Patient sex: F
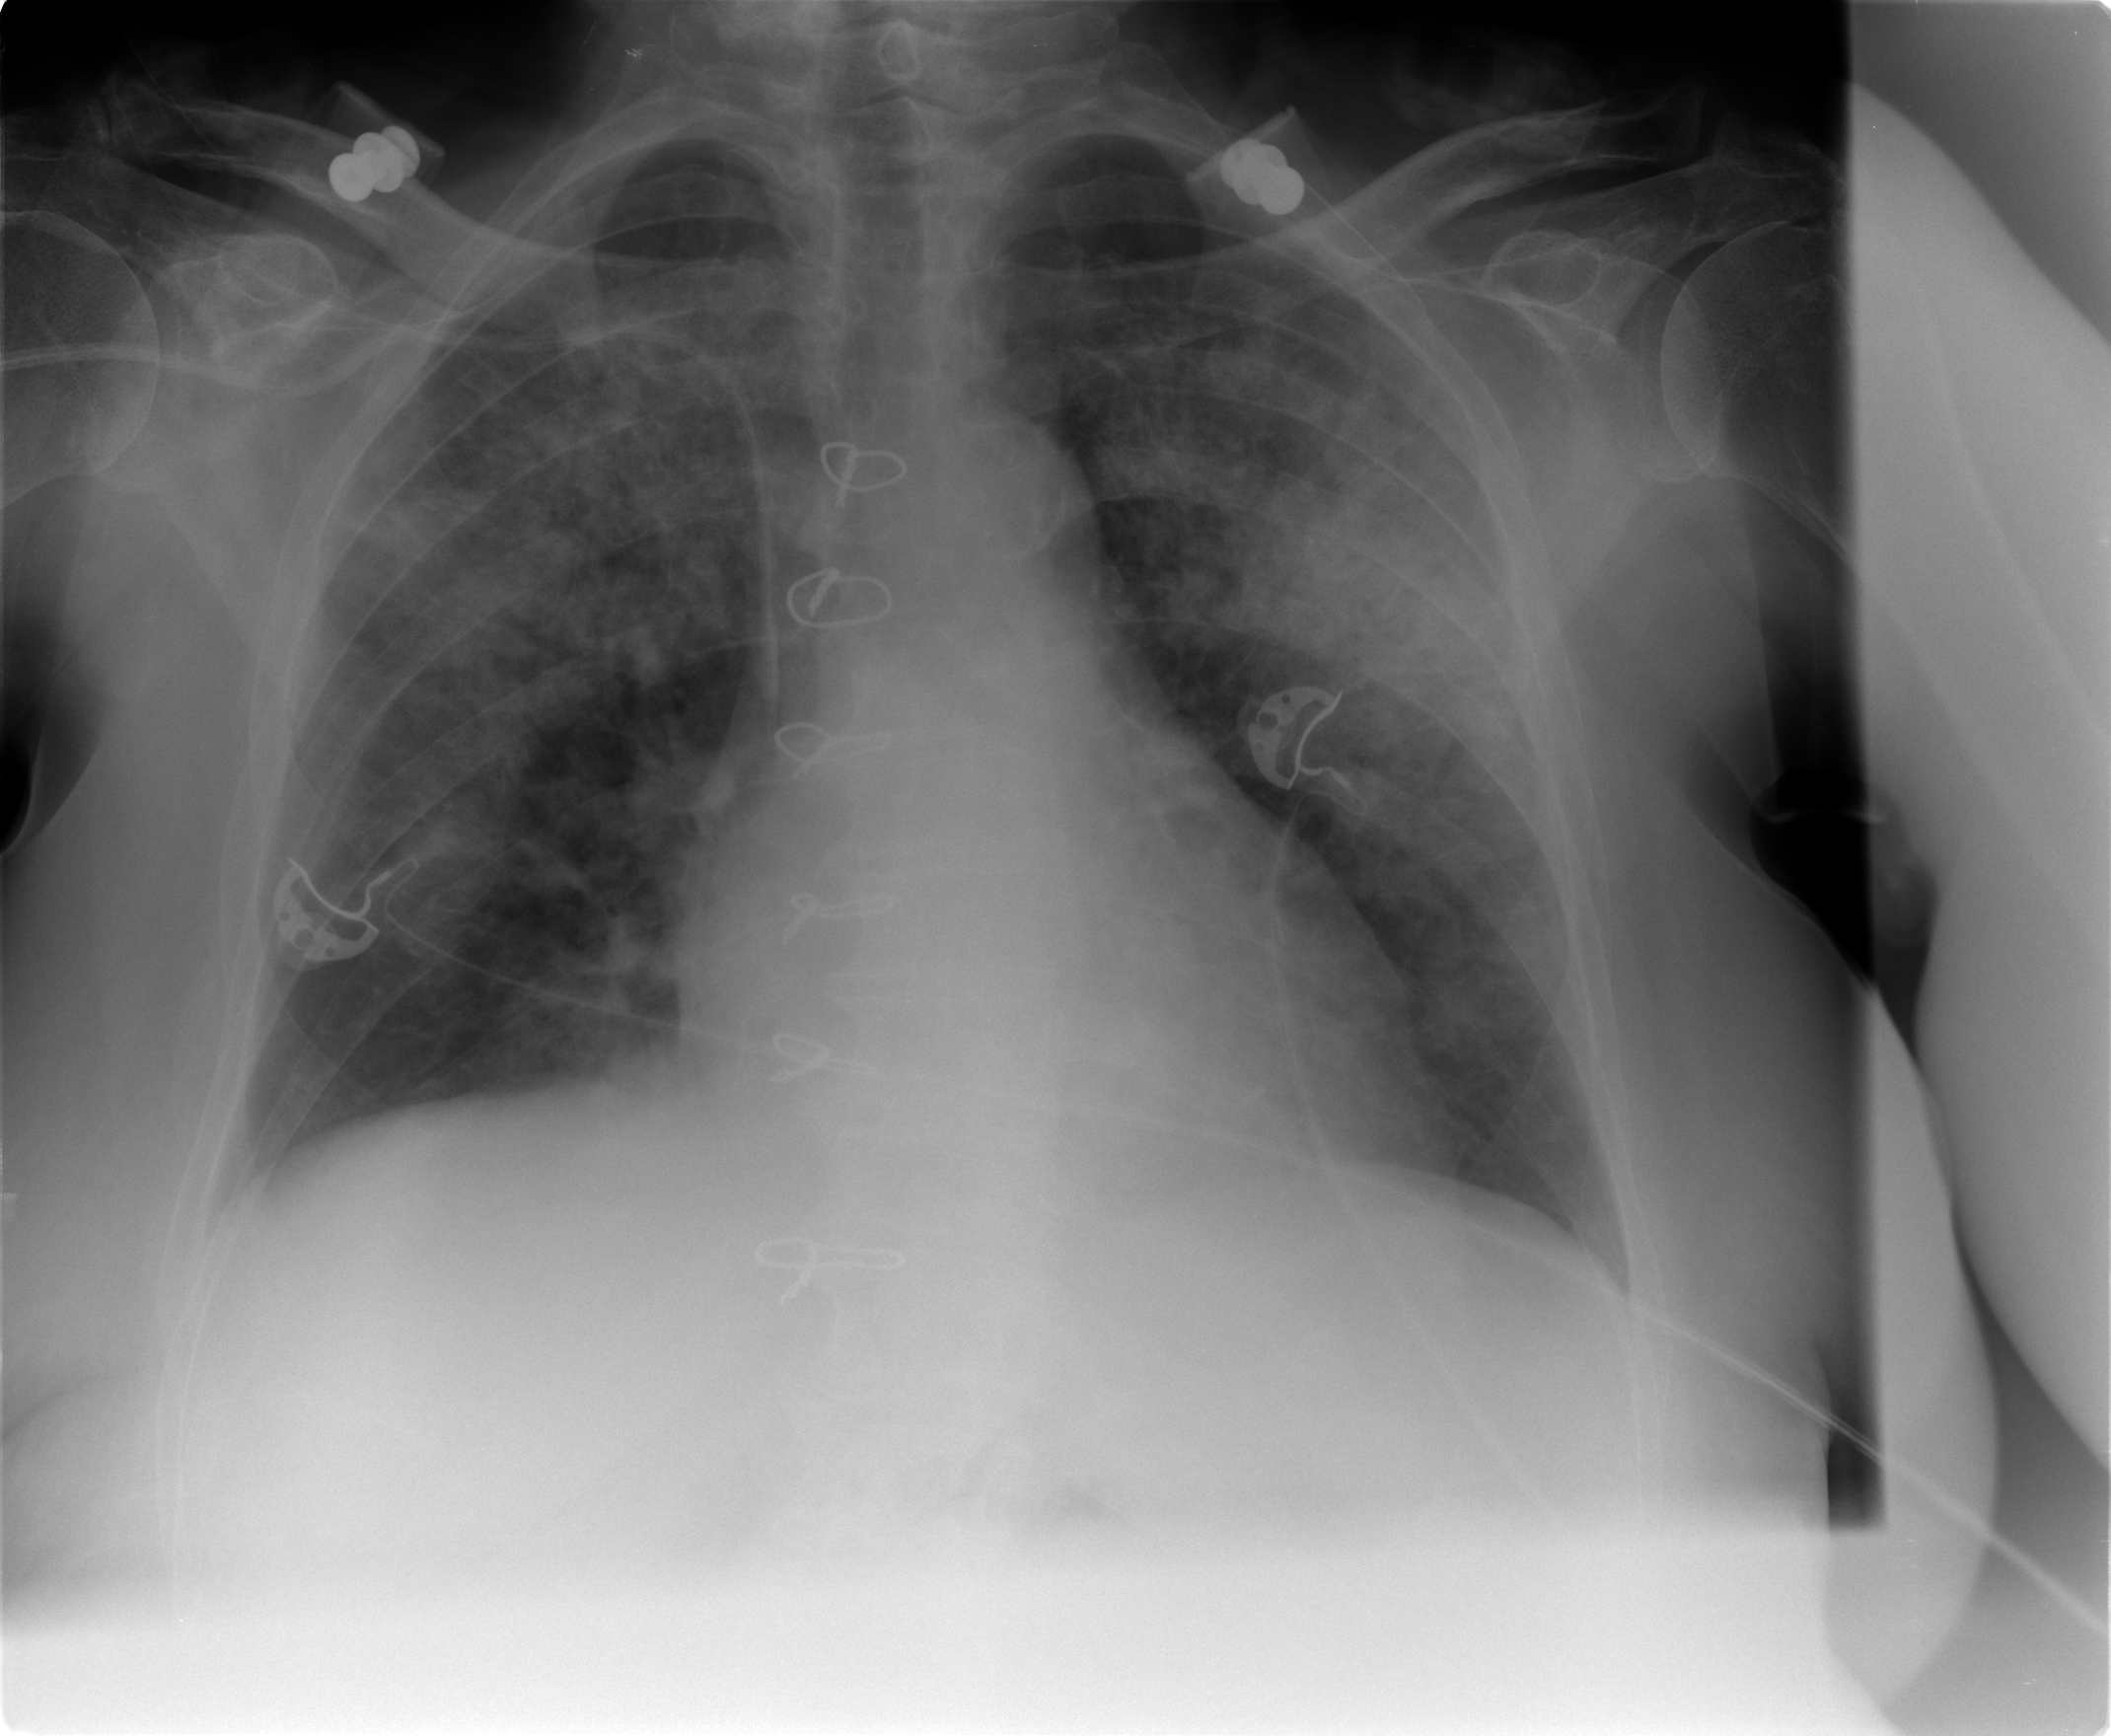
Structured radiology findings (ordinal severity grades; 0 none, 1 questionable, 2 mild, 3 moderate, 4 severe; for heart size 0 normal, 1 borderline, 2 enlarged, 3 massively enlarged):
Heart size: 1
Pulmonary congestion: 1
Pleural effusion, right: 1
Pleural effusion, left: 0
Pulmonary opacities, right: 3
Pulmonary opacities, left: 3
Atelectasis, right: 2
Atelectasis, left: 2